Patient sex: F
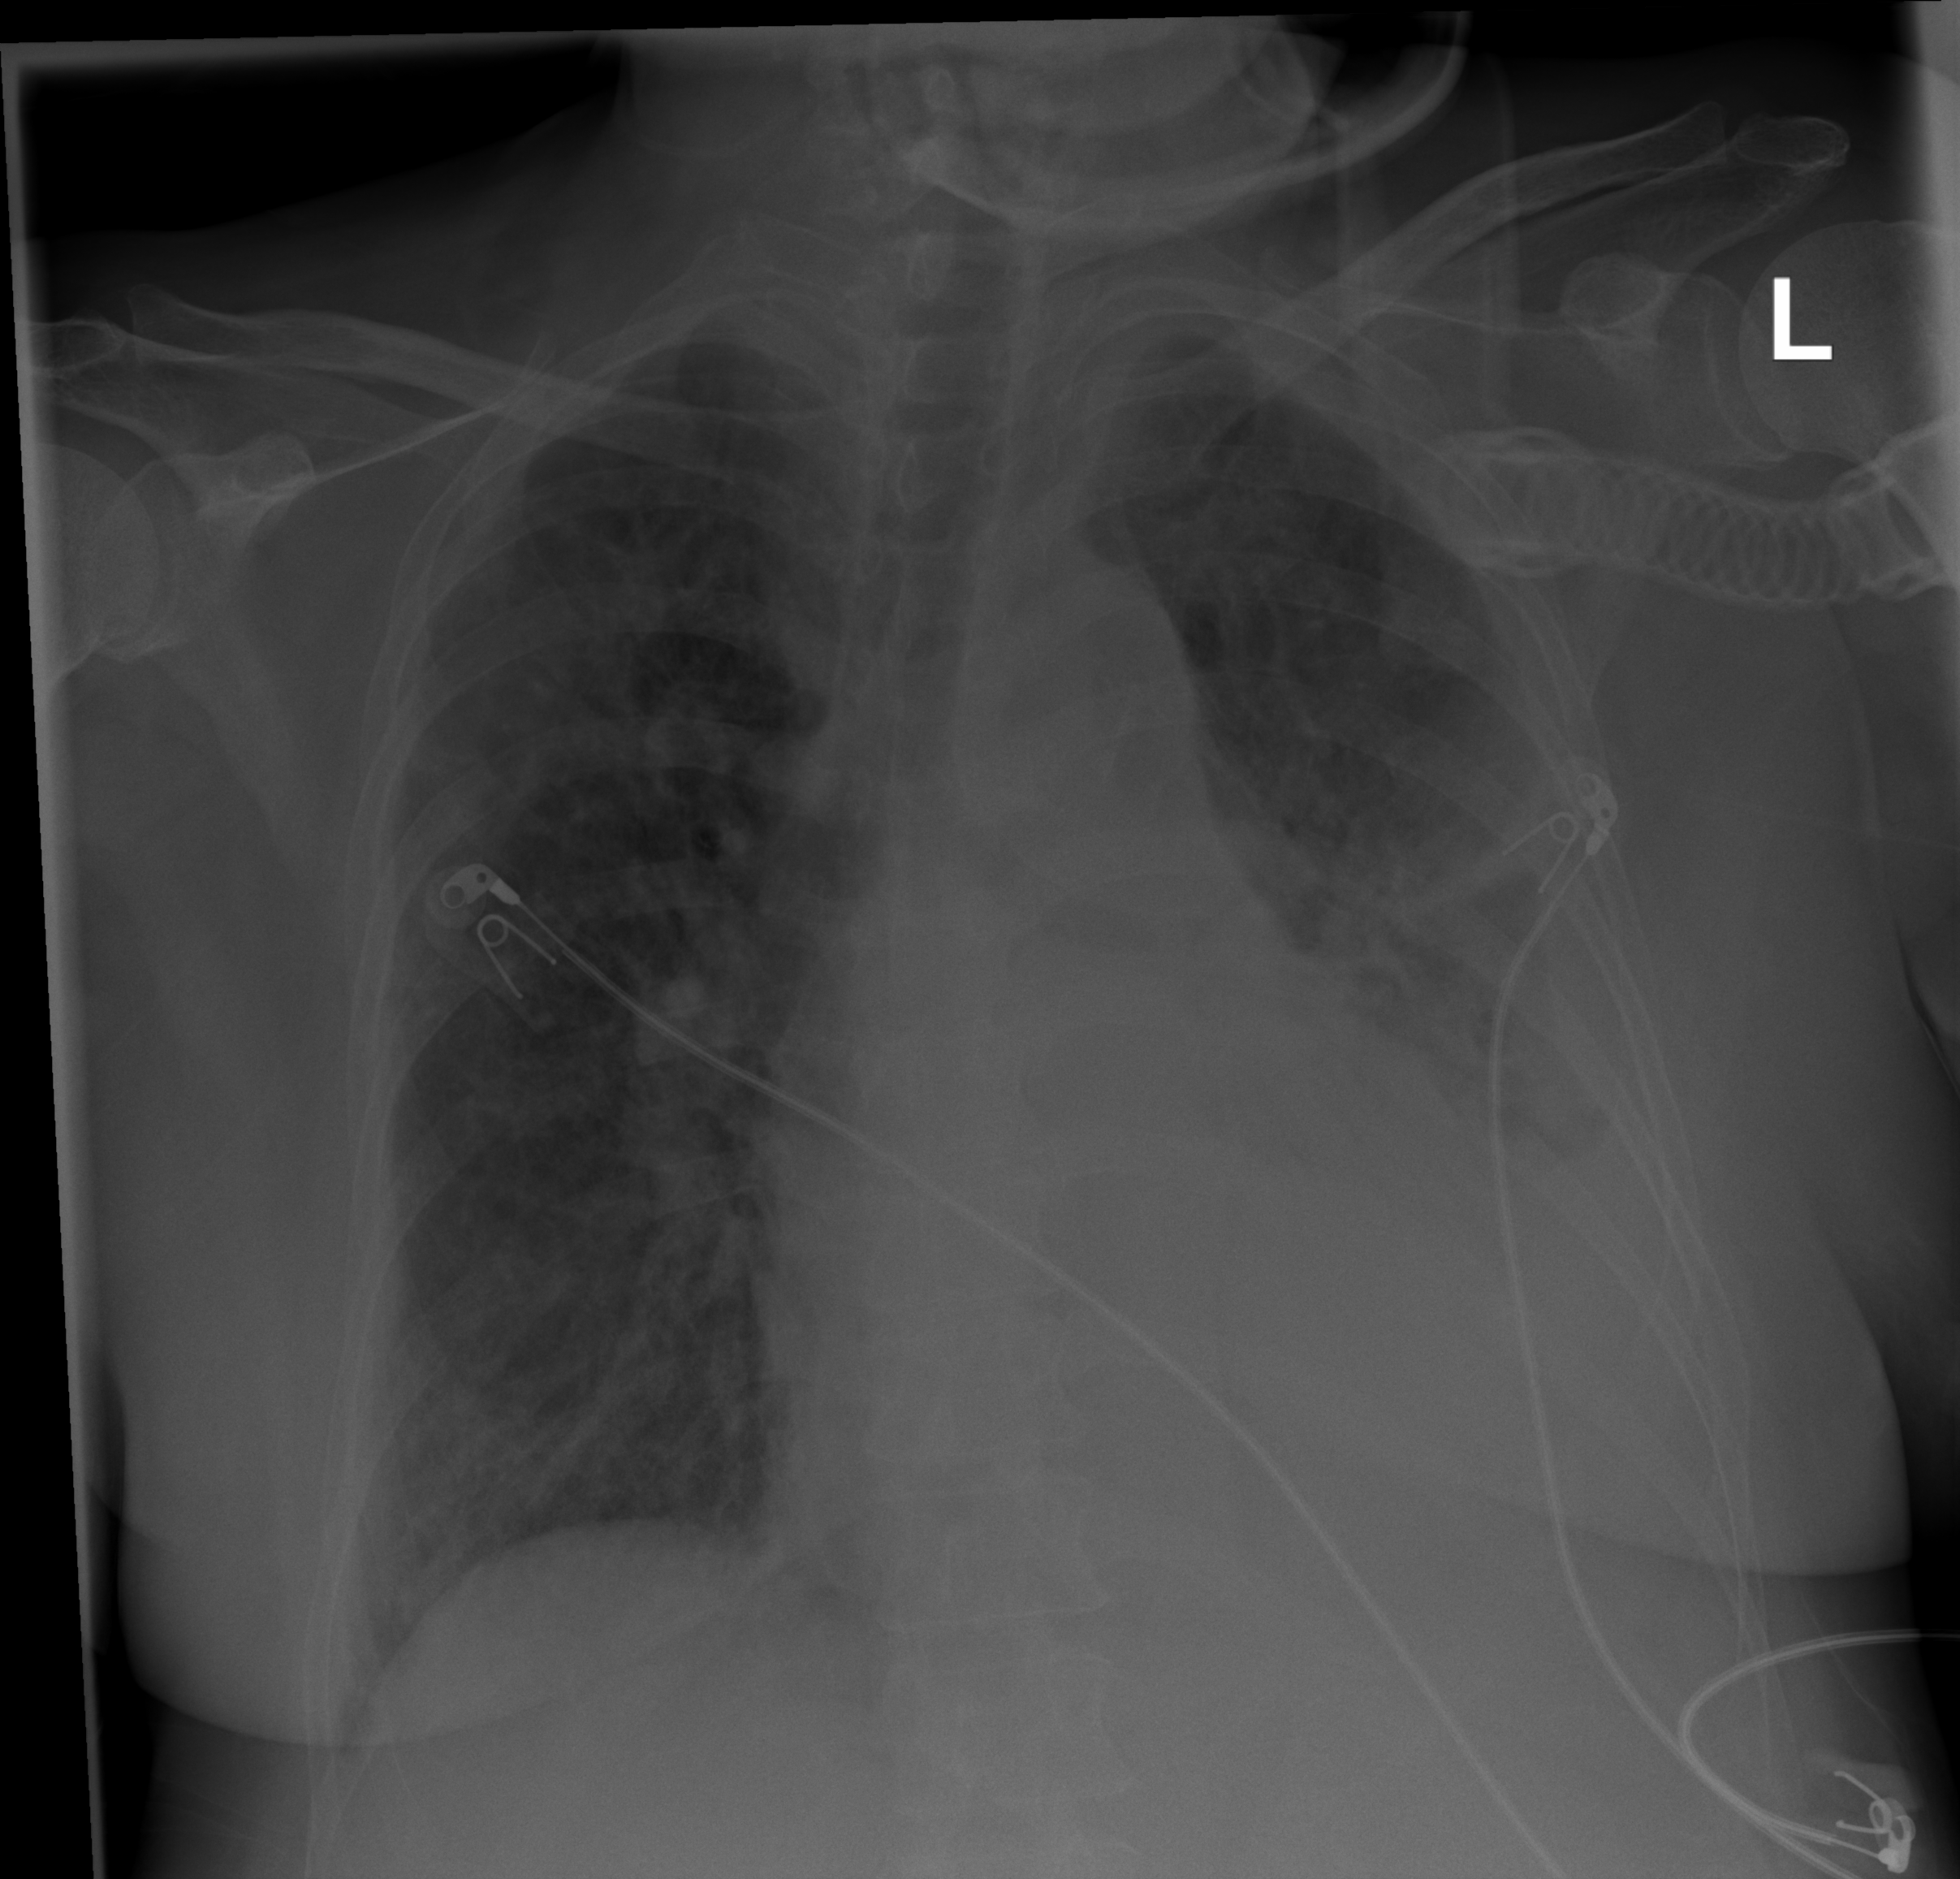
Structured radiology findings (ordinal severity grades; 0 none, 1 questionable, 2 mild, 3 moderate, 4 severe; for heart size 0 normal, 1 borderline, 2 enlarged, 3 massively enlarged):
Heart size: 2
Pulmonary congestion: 2
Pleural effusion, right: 0
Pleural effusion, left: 2
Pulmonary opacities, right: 2
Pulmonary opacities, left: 2
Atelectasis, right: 0
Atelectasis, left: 3